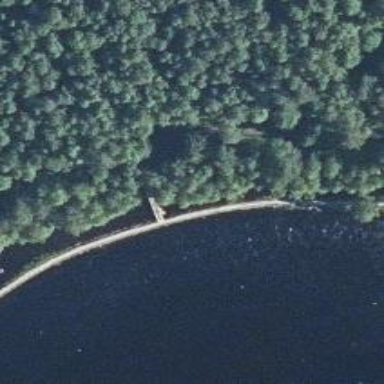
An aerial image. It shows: Footway bridge.